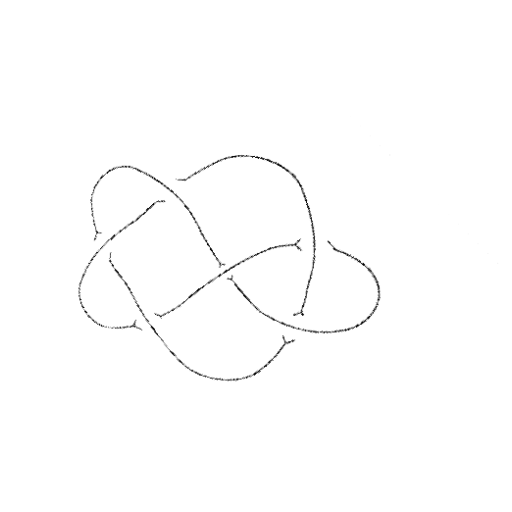
Crossing number: 6